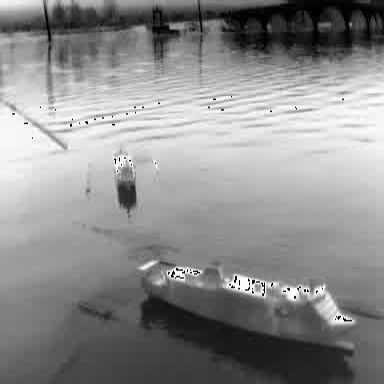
There are two objects shown in the infrared image, including a container_ship, and a liner.